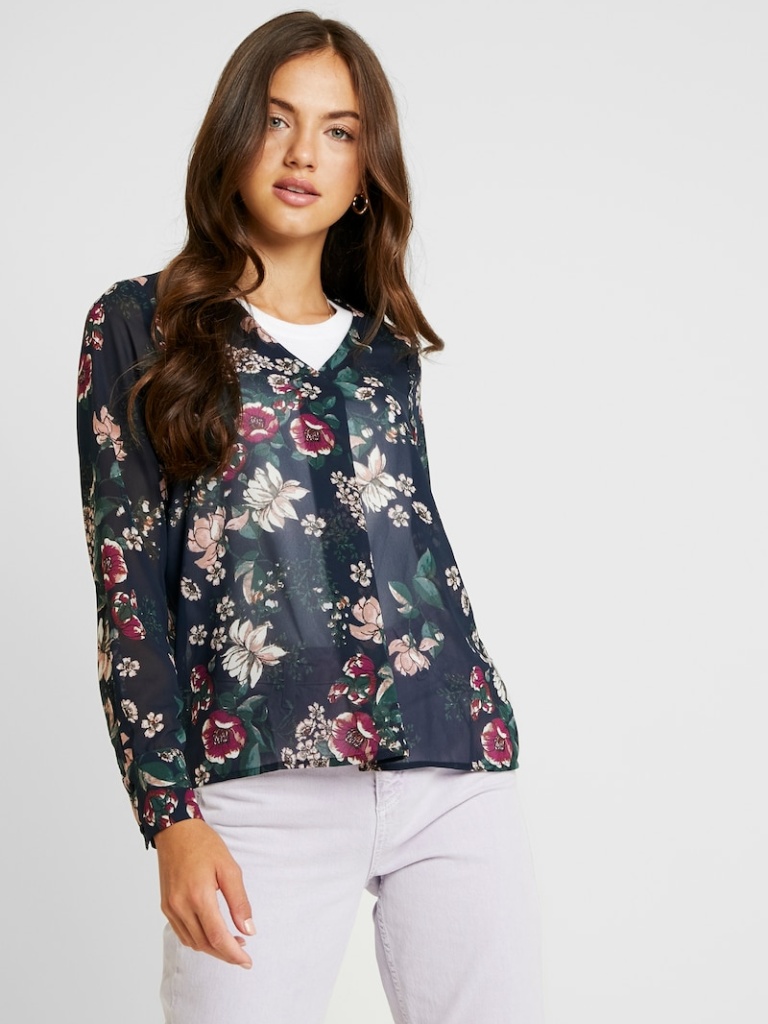
chiffon relaxed a long-sleeved with the sleeves down hip length Untucked v-neck blouse